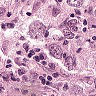
Metastatic tissue present: yes